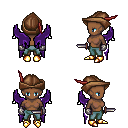
a pixel art fantasy rpg character, female body template, human, dark skin, purple wings, teal pants, light blonde short mohawk hairstyle, leather cap, metal gloves, gold boots, dagger, four views (front, back, left, right), 2x2 character sprite sheet, small pixel art, hard edges, no anti-aliasing